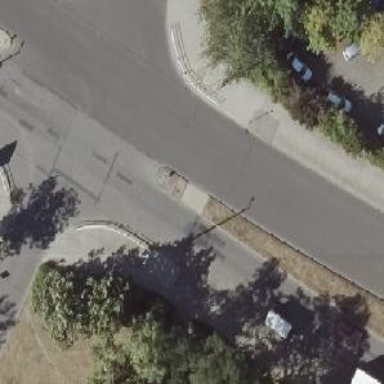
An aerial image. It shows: Uncontrolled crossing with central island on the road.